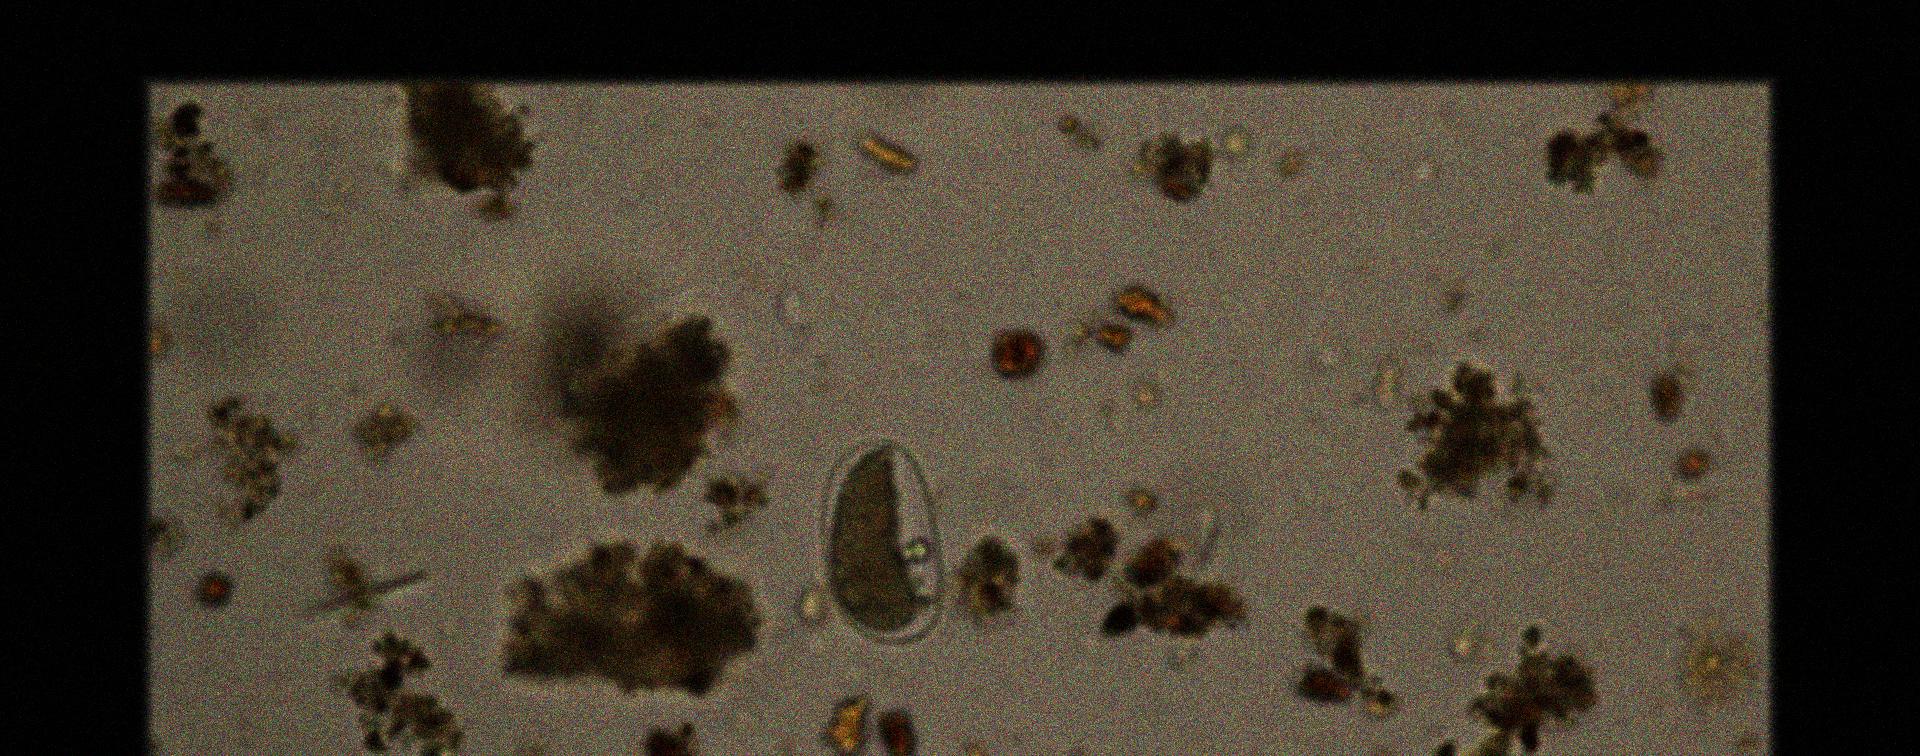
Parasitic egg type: Hookworm egg